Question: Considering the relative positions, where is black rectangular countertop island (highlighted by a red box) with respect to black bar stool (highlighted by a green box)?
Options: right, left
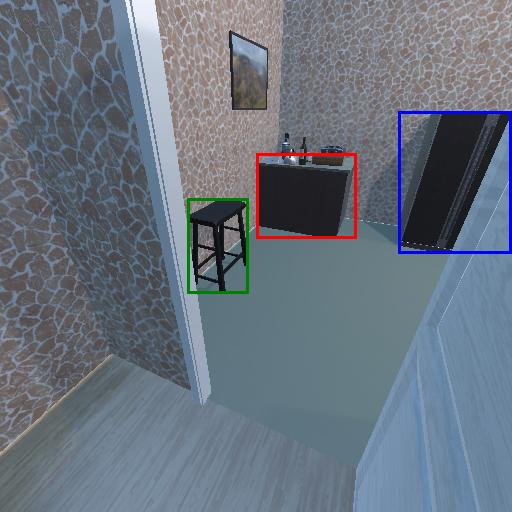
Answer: right